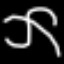
Label: squiggle